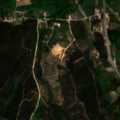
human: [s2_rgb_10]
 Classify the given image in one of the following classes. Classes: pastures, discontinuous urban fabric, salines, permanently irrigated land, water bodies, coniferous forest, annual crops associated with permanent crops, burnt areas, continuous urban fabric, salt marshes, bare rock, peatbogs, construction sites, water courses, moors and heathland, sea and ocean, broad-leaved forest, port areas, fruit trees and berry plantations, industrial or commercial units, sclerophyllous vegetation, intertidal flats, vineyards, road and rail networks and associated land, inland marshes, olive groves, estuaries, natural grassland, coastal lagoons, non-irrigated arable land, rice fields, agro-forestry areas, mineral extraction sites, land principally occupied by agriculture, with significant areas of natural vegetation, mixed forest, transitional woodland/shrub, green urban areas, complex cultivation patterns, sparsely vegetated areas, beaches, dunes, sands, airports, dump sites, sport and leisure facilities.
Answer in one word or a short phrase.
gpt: land principally occupied by agriculture, with significant areas of natural vegetation, broad-leaved forest, mixed forest, transitional woodland/shrub